Question: If you look at my app here: <URL>, close to the button is an icon, a glyphicon. But it's not appearing on heroku. locally it show as nicely like this:

I tried the "solution" from here <URL> and from other links in Google. I need the glyph to show on Heroku as well. Any help?
I didn't download the Twitter Bootstrap manually, I'm just using a gem.
In my Javascript console I have this:
'GET http://quiet-brushlands-5712.herokuapp.com/assets/glyphicons-halflings.png 404 (Not Found)'
My Gemfile if it helps:
'''
source 'https://rubygems.org'
gem 'rails', '4.0.2'
gem 'sass-rails', '~> 4.0.0'
gem 'uglifier', '>= 1.3.0'
gem 'coffee-rails', '~> 4.0.0'
gem 'jquery-rails', '3.0.4'
gem 'turbolinks', '2.0.0'
gem 'jbuilder', '~> 1.2'
gem 'bootstrap-sass', '2.1'
gem 'jquery-ui-rails', '4.1.0'
gem 'pg'
gem 'font-awesome-rails', '4.0.3.0'
group :doc do
# bundle exec rake doc:rails generates the API under doc/api.
gem 'sdoc', require: false
end
group :development, :test do
gem 'rspec-rails', '2.11.0'
gem 'guard-rspec', '1.2.1'
gem 'guard-spork', '1.2.0'
gem 'childprocess', '0.3.6'
gem 'spork', '0.9.2'
end
group :production do
gem 'rails_12factor'
end
'''
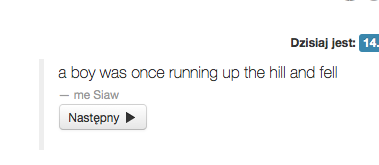
Answer: The solution was to change 'config.assets.compile = false' to 'config.assets.compile = true' in the 'config/environments/production.rb' file.